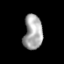
Tissue: prostate
Cell type: T cells
Senescence score: 0.2603
Nuclear area (px): 638
Mean DAPI intensity: 166.429